Field crop: maize
Growth stage: 2
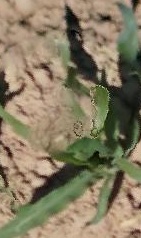
Species: maize